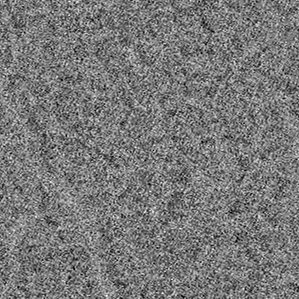
Label: frost